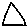
Label: triangle